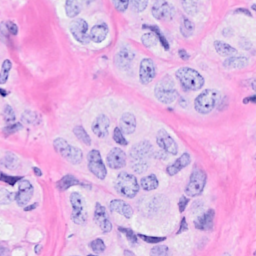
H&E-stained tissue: Breast